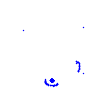
Particle: kaon